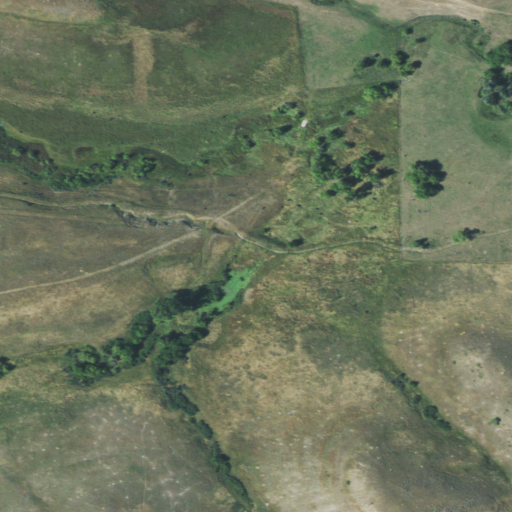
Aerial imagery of valley in Wyoming named Sheep Draw containing shrub, pasture, grassland, herbaceous wetlands, and woody wetlands